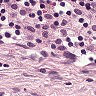
Metastatic tissue present: no